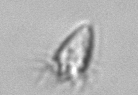
Label: Paratontonia_gracillima